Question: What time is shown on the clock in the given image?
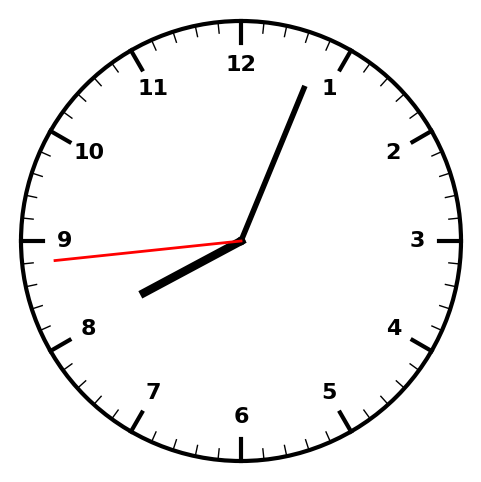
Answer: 08:03:44